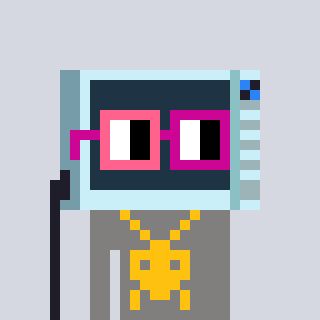
a pixel art character with square pink and red glasses, a microwave-shaped head and a bluegrey-colored body on a cool background